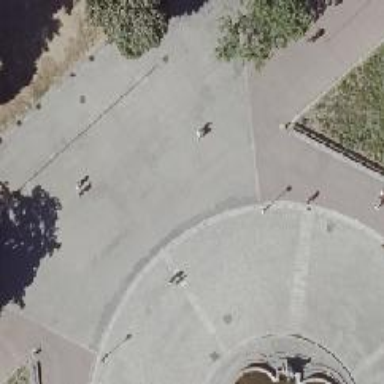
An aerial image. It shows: Pedestrian road.